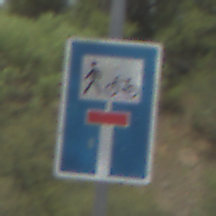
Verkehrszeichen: SackgasseRadverkehrFussgaengerDurchlaessig
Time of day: Midday
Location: Outdoor (Nature)
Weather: PartlyCloudy
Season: NotSpecified
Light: Natural